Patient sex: M
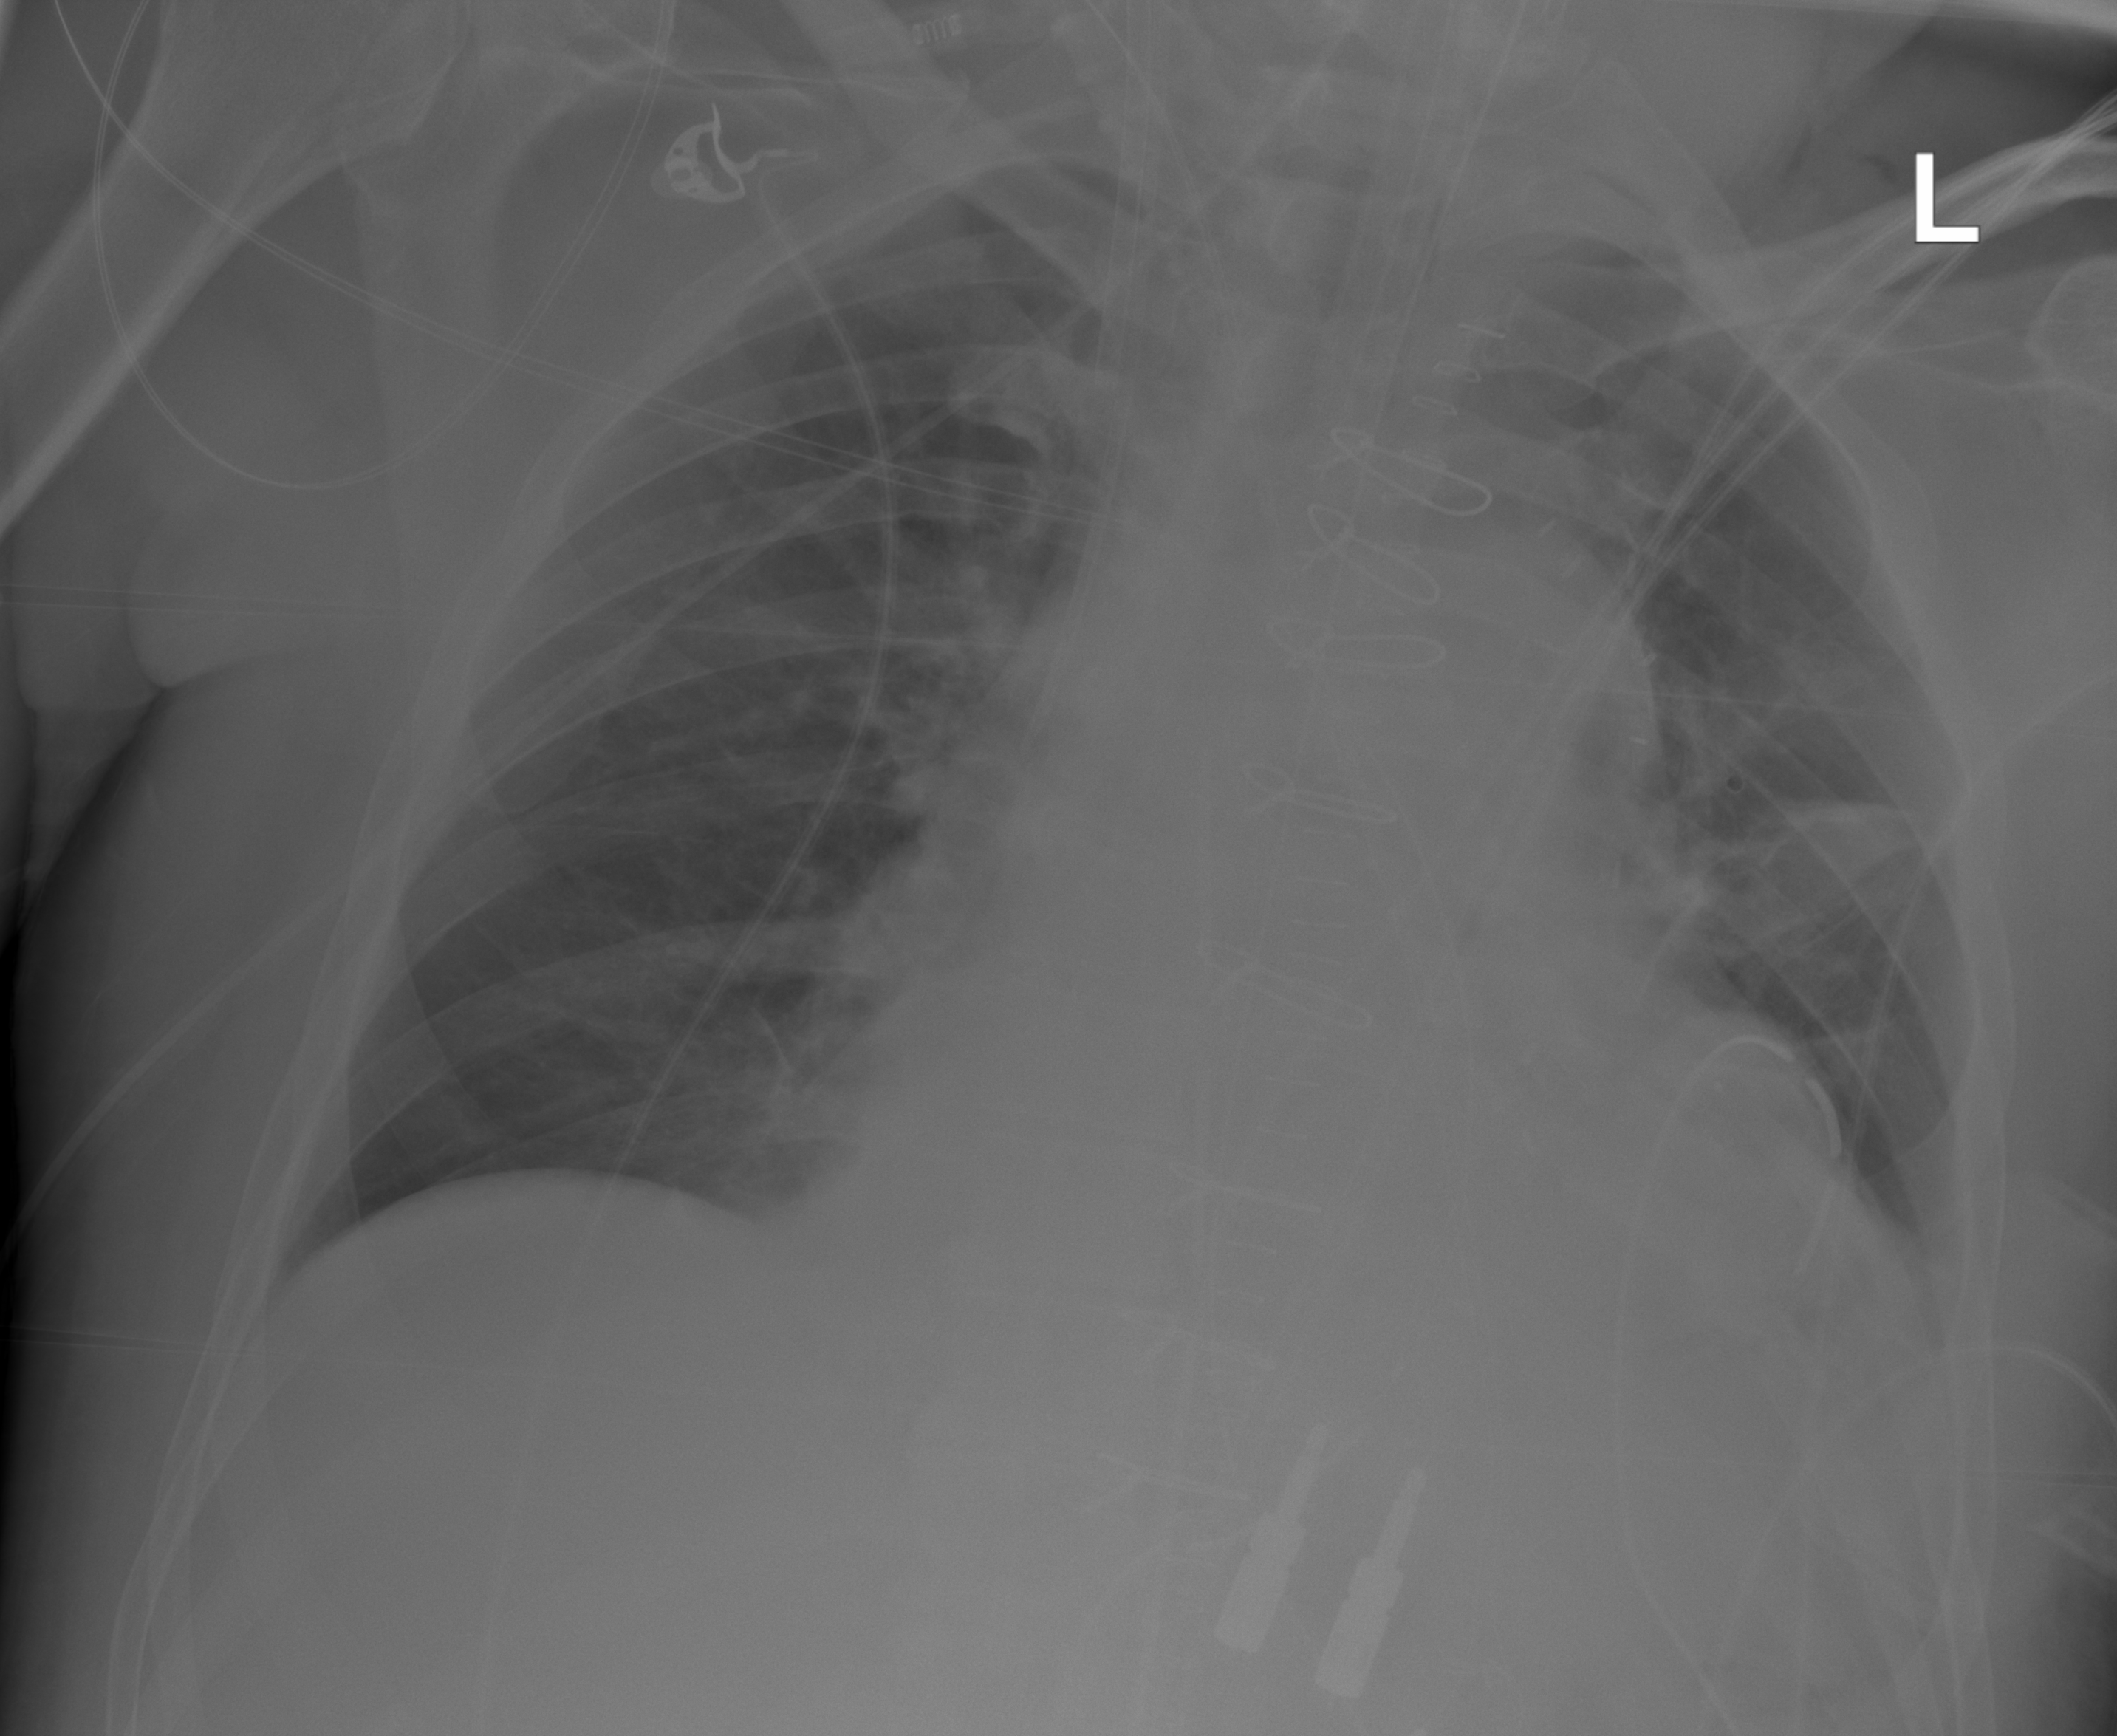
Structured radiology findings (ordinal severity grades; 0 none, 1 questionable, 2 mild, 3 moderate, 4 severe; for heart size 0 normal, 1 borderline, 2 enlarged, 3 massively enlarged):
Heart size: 2
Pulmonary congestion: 0
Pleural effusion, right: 0
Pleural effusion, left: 2
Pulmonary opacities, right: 0
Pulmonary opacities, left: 0
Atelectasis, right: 0
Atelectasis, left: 2